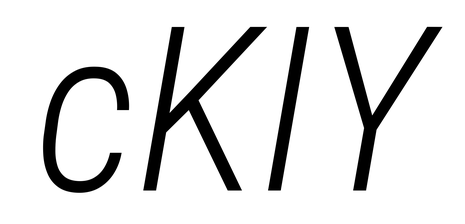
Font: Roboto-Italic_Condensed_Light_Italic